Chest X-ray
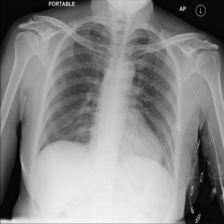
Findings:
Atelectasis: negative
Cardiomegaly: negative
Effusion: negative
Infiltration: negative
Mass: negative
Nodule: negative
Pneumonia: negative
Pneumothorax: negative
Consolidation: negative
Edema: negative
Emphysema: negative
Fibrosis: negative
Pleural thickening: negative
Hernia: negative